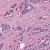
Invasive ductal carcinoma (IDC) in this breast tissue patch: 1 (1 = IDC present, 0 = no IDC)